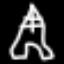
Label: The Eiffel Tower